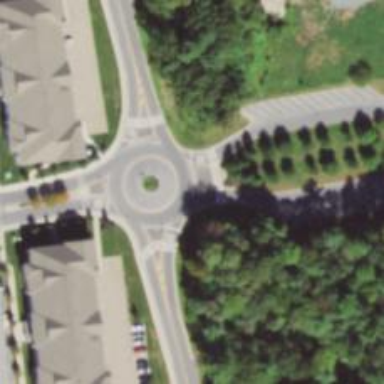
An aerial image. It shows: Residential road with asphalt surface leading to roundabout.